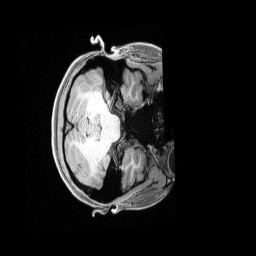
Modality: T1w
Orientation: axial
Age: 24
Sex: female
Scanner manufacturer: siemens
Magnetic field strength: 3 T
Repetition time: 2.4 s
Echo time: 0.00228 s